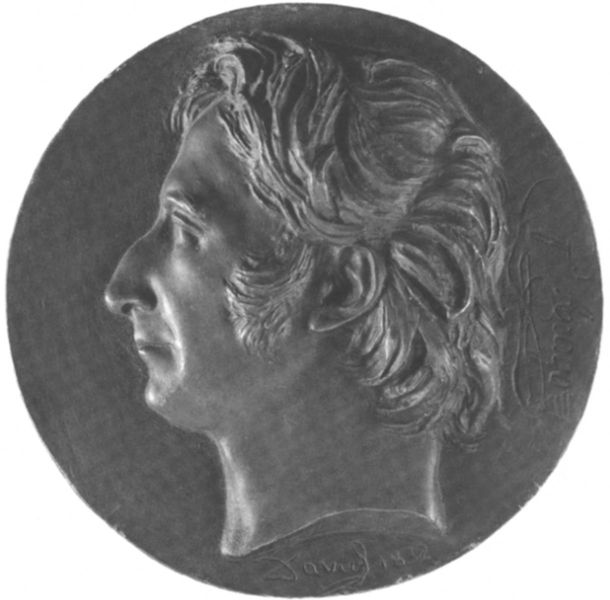
Titel: Francois Arago
Künstler: Pierre-Jean David d’Angers
Schlagwörter: kopf, mann, weiß, frisur, grau, haar, mund, nase, ohr, profil, schwarz, augen, bildnis, hals, portrait, porträt, flach, auge, haare, kinn, locken, kreis, rund, relief, schrift, metall, abbild, medaillon, links, mundwinkel, schwarzweiß, braue, münze